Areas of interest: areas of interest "Commercial service"
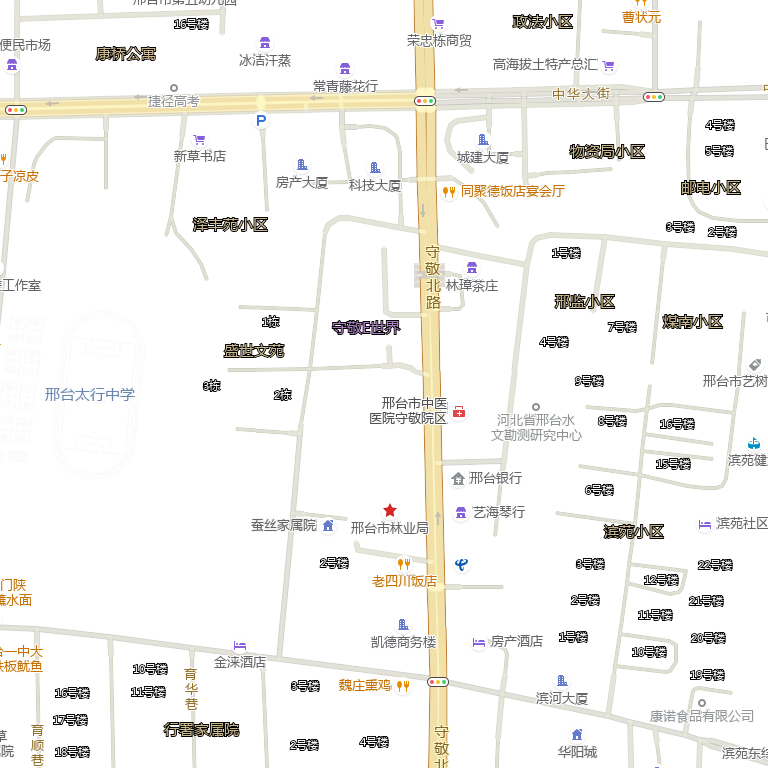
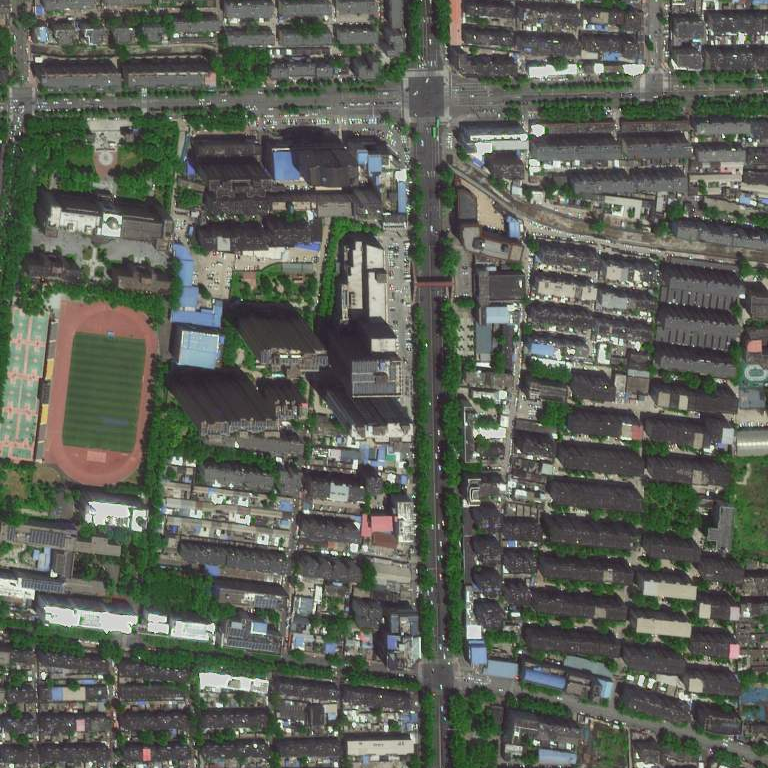